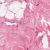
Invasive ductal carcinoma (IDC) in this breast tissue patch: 0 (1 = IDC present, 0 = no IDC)